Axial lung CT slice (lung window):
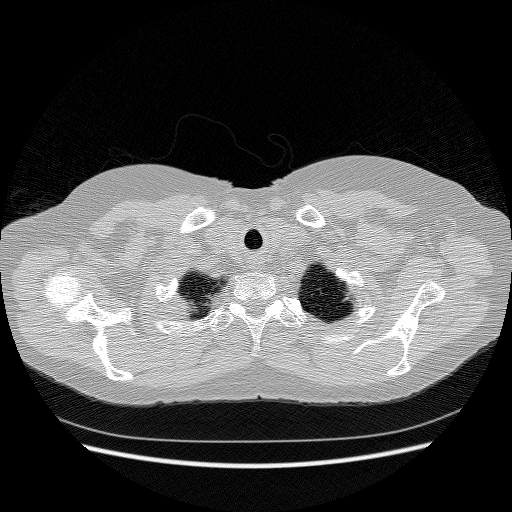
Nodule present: no